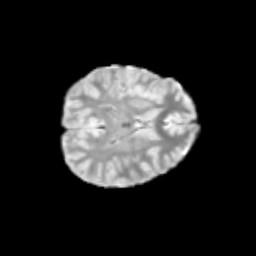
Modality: T2w
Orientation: axial
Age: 12
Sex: female
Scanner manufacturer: siemens
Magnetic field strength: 3 T
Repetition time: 3.8 s
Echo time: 0.07 s